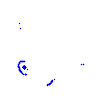
Particle: kaon